Question: I have a 'ListView' and when the user click on one item , a 'ViewPager' should open with the same title.So if Item 1 was clicked on , a 'ViewPager' page with the same title should open, like in the image(on the left side). Also the pages should be swipe able but they must be in the same row as the 'ListView' like in the image(on the right side). How is it possible to do that? The 'OnItemClick' method I have implemented already but what should I do now?
'listview' to 'viewpager' screen look

'''
public void onItemClick(AdapterView<?> arg0, View arg1, int position
,long id) {
mCursor.moveToPosition(position);
String rtitle = unescape(mCursor.getString(mCursor.getColumnIndex("rtitle")));
Intent i = new Intent(ListviewActiviy.this, ViewpagerActivity.class);
i.putExtra("rtitle", rtitle);
i.putExtra("POS", position);
startActivity(i);
}
'''
'''
public Object instantiateItem(View collection, int position) {
final View view = getLayoutInflater().inflate(R.layout.backgroundd, null);
position = getIntent().getExtras().getInt("POS");
mCursor.moveToPosition(position);
((ViewPager)collection).addView(view, ((ViewPager)collection).getChildCount() > position ? position : ((ViewPager)collection).getChildCount());
final TextView tv=(TextView)view.findViewById(R.id.rhymeviewpagertext);
title = getIntent().getStringExtra("rtitle");
tv.setText(rtitle);
}
'''
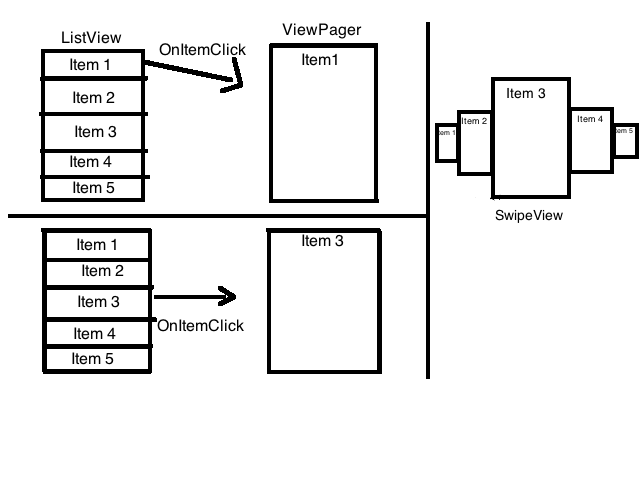
Answer: Follow this steps
create new Activity with 'ViewPager' like 'ViewPagerActivty'
set 'ItemClickListener' to your 'ListView' and pass the clicked item position to your 'ViewPagerActivty.this' using Intent
'''
ListView.setOnItemClickListener(new OnItemClickListener()
{
@Override
public void onItemClick(AdapterView<?> arg0, View arg1,int position, long arg3)
{
Intent intent= new Intent(this,ViewPagerActivty.this);
intent.putExtra("POS",position);
startActivity(intent);
Toast.makeText(YourActivity.this, "" + position, Toast.LENGTH_SHORT).show();
}
});
'''
get the 'listview' clicked item position in your 'ViewPagerActivty' like this
'''
int position=getIntent().getIntExtra("POS",1);
'''
Now display data in your 'ViewPager' based on that position